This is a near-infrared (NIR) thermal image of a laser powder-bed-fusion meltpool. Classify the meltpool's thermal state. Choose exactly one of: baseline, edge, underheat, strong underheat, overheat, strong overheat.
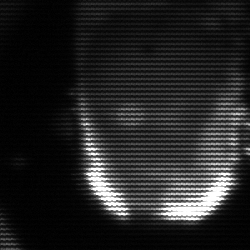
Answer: baseline